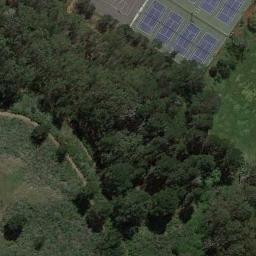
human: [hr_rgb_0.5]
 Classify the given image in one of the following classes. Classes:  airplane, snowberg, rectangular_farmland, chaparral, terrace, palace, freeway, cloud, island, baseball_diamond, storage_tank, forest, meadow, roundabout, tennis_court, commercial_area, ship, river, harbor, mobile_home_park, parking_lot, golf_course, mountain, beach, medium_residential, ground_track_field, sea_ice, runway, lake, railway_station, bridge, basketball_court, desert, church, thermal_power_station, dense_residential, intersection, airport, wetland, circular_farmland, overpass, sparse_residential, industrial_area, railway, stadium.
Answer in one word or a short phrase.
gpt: tennis_court